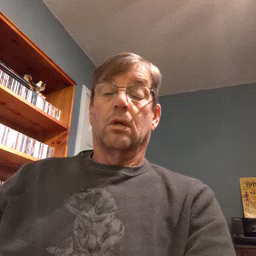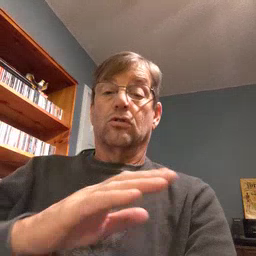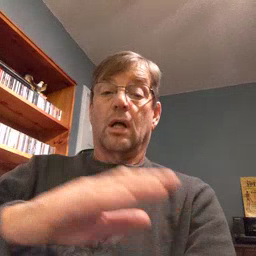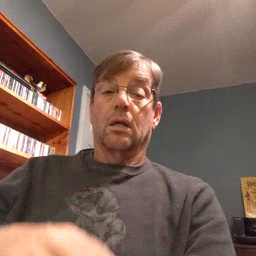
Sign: child